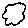
Label: cloud